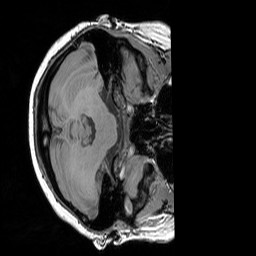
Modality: T1w
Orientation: axial
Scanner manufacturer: siemens
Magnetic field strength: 3 T
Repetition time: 1.83 s
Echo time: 0.00303 s